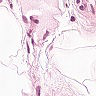
Metastatic tissue present: no